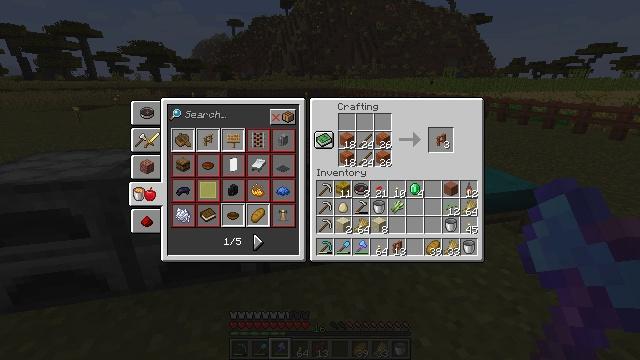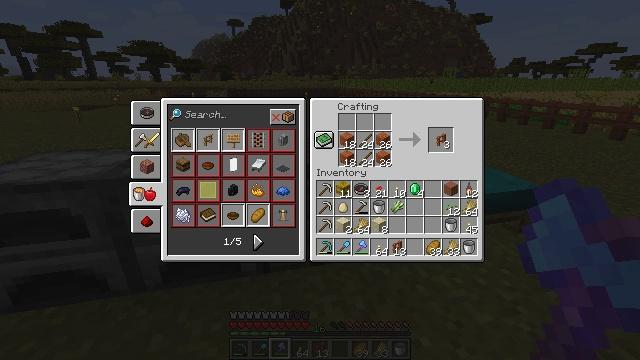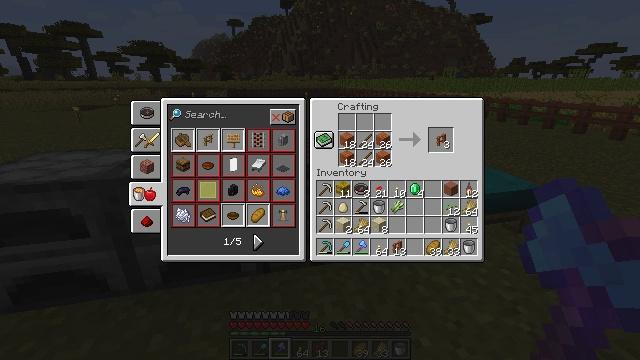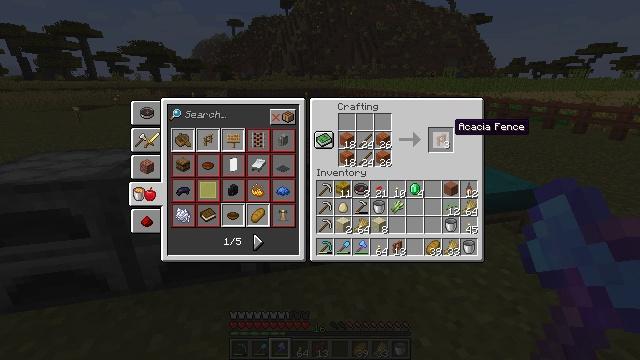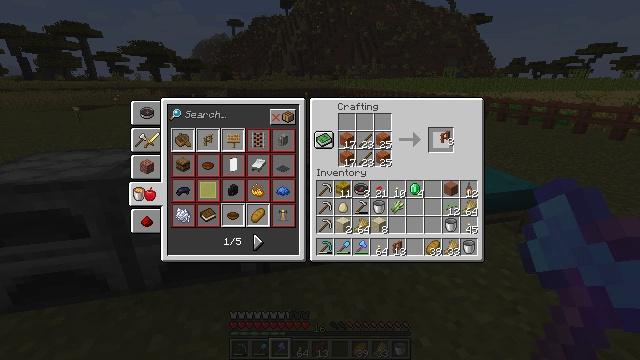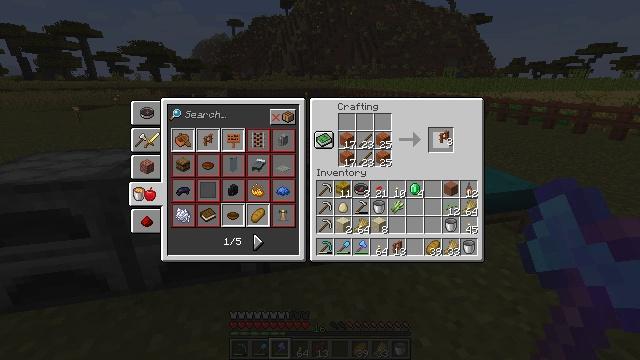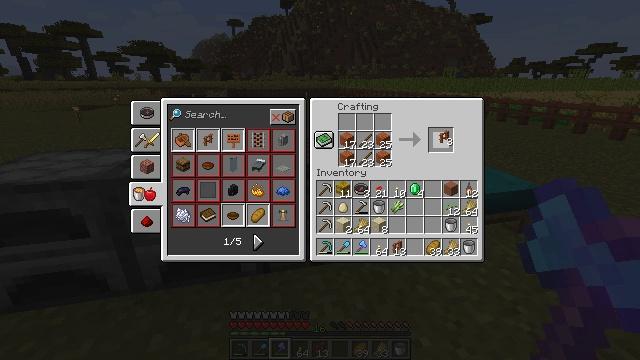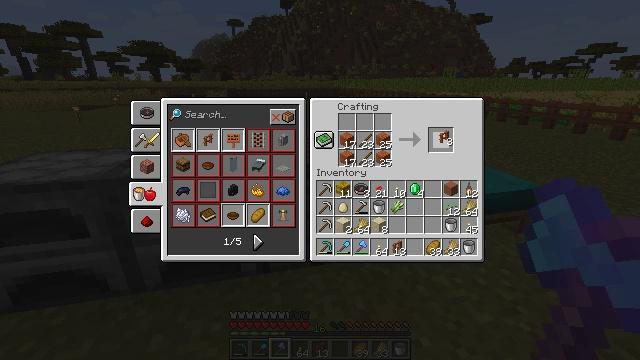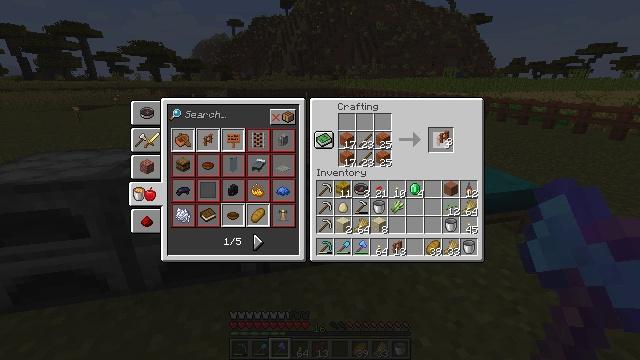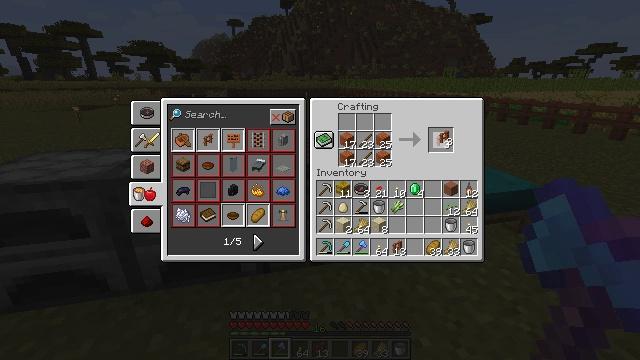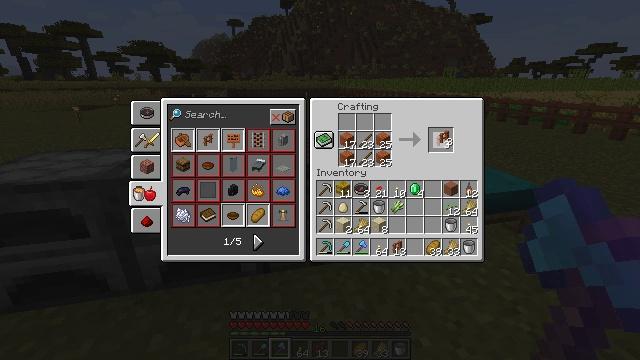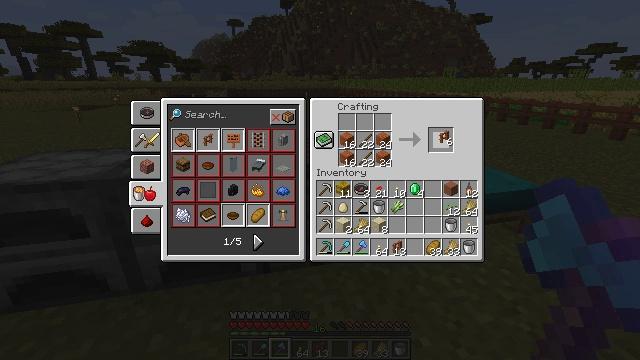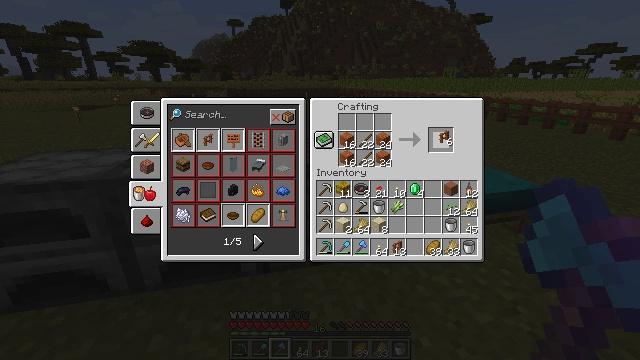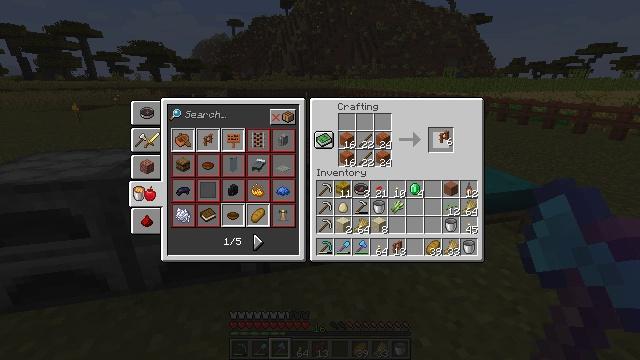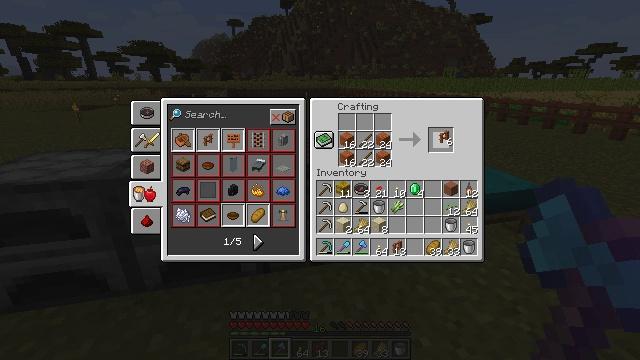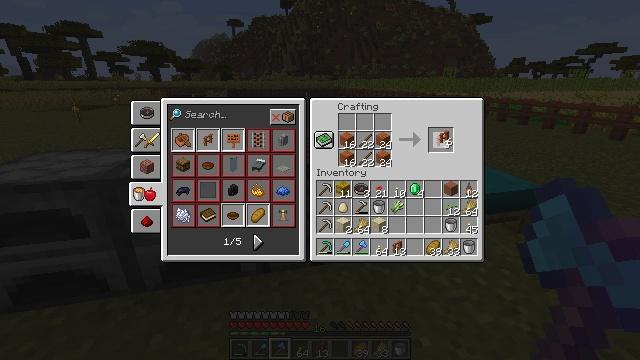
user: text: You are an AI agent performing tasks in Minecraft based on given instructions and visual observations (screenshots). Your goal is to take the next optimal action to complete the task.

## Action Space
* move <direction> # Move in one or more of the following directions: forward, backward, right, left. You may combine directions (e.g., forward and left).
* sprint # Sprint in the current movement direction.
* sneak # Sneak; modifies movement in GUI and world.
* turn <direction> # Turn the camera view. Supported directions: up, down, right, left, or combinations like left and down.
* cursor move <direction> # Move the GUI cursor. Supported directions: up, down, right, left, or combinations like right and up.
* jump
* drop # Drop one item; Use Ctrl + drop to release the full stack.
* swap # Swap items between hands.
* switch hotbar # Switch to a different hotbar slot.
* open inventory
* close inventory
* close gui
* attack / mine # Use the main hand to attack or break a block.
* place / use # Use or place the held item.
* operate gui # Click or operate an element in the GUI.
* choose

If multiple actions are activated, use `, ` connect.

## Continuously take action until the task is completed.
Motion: motion action
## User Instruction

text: Open the crafting table to make an acacia fence.
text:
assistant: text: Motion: no_op
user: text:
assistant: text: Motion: no_op
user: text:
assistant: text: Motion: no_op
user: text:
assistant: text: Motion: operate gui
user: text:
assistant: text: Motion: operate gui
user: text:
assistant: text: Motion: operate gui
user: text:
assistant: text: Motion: no_op
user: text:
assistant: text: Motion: operate gui
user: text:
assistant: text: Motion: operate gui
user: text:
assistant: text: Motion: operate gui
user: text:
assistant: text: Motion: no_op
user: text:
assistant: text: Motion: operate gui
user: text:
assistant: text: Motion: operate gui
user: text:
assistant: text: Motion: no_op
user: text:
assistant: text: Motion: operate gui
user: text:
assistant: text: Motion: operate gui
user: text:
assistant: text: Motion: operate gui
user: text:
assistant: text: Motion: operate gui
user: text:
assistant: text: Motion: operate gui
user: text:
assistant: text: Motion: operate gui
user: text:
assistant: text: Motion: operate gui
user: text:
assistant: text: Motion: operate gui
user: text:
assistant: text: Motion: operate gui
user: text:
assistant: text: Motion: operate gui
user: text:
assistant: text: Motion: operate gui
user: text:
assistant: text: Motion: operate gui
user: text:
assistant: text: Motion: operate gui
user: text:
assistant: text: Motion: operate gui
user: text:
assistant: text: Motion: operate gui
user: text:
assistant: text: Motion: operate gui